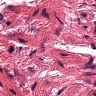
Metastatic tissue present: no